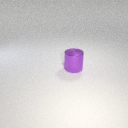
large purple metal cylinder